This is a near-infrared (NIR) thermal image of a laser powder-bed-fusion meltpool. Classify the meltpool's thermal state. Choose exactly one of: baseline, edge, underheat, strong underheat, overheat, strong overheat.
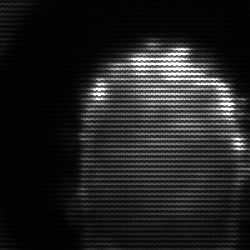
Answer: baseline